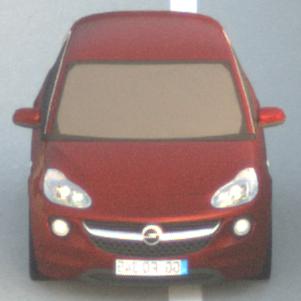
Make: Opel
Model: ADAM 1.2
Detailed model: ADAM
Model produced from: 2013/01
Model produced until: 2014/11
Doors: 3
Color: red
Road condition: dry road
Daytime: dawn
Contrast: medium contrast